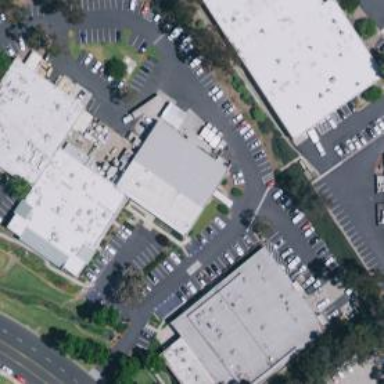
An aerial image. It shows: Industrial building.